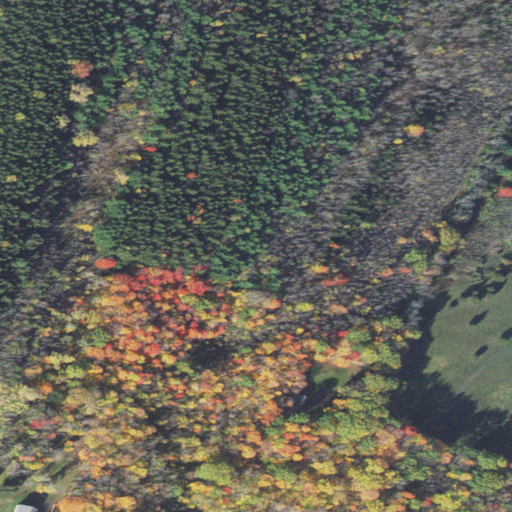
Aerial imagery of island in Vermont named North Hero Island containing woody wetlands, deciduous forest, evergreen forest, pasture, open development, and mixed forest